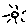
Label: sun